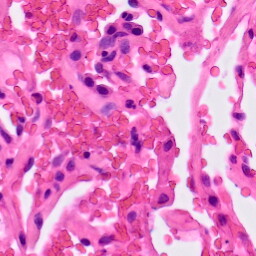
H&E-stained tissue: Lung